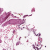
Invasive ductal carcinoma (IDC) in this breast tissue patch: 0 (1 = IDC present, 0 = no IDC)